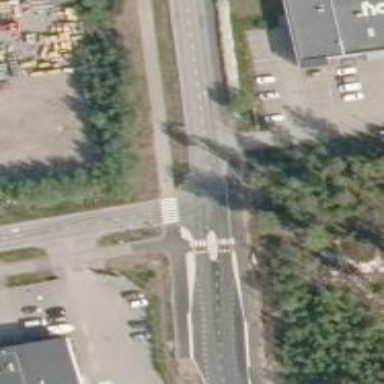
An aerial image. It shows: Crossing on asphalt cycleway.